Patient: sex M, age 71
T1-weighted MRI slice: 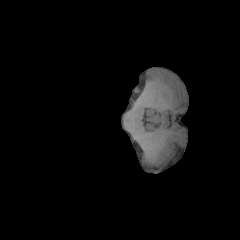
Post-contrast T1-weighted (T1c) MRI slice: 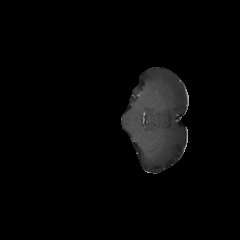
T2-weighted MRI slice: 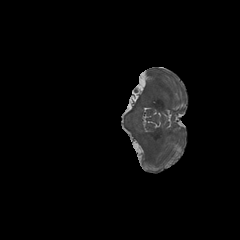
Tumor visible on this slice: no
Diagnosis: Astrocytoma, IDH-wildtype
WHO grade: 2